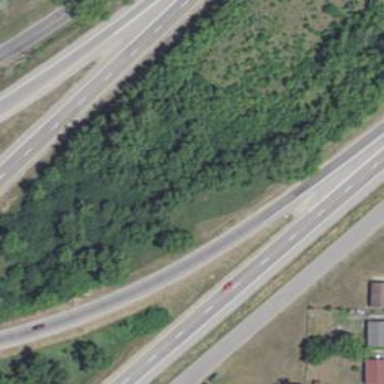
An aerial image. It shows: Trunk link highway.